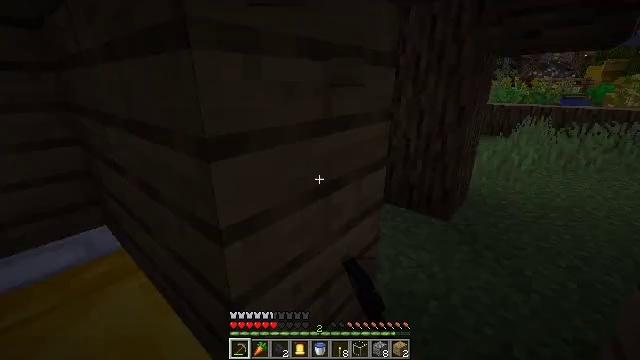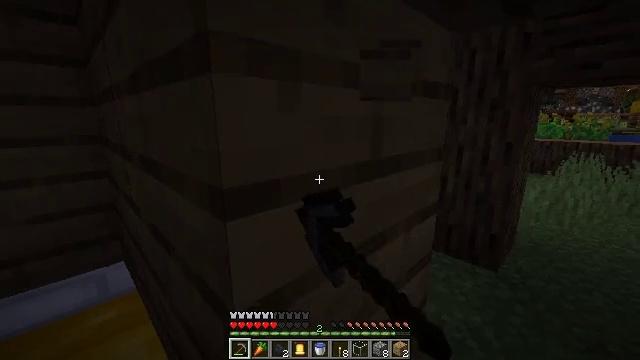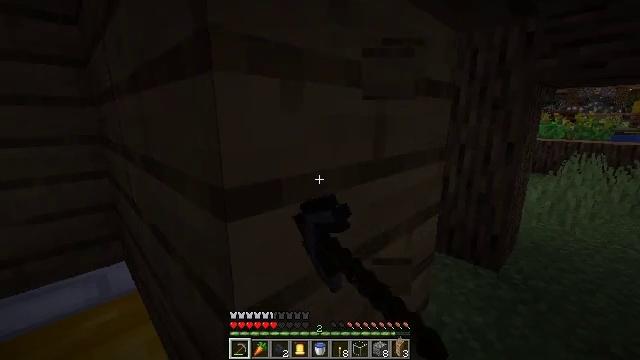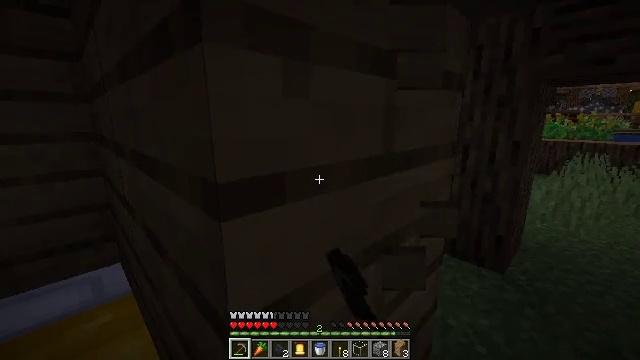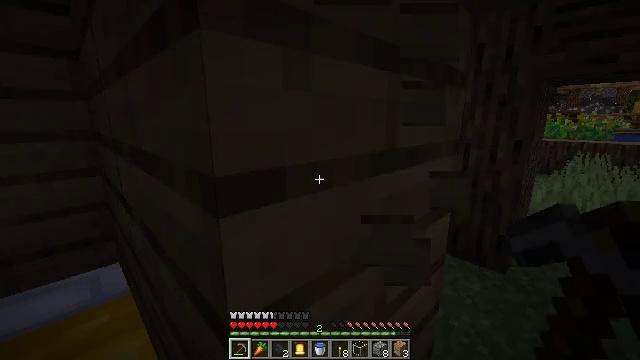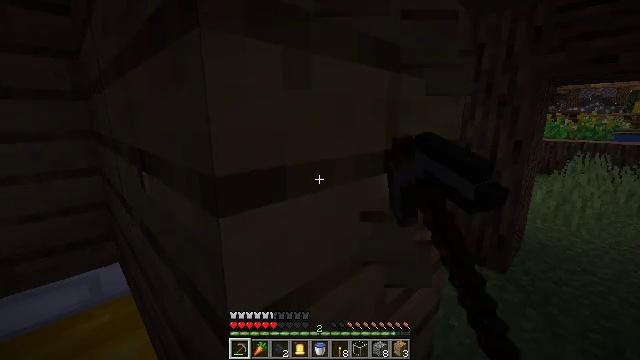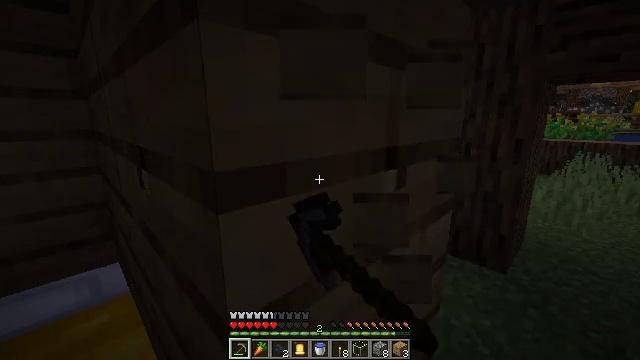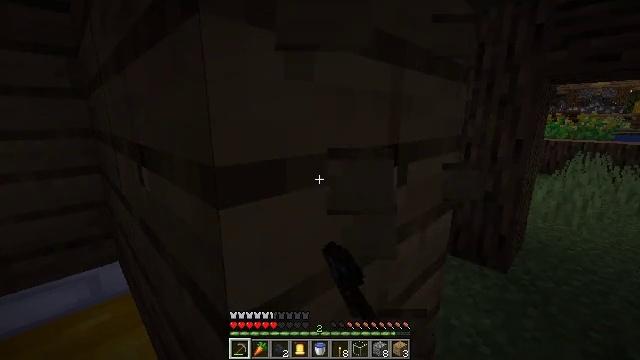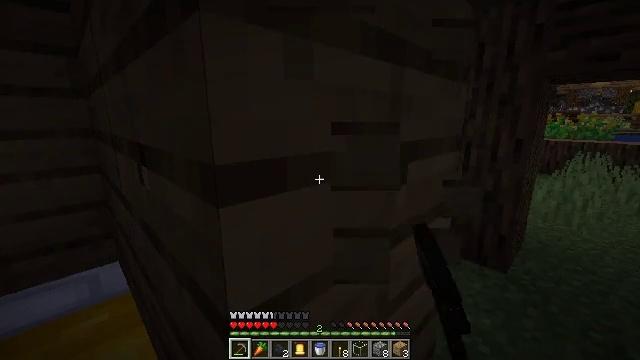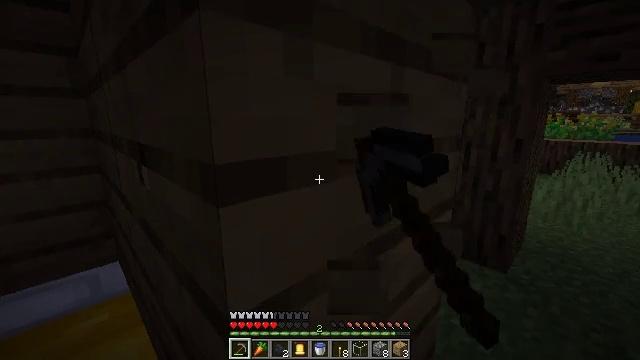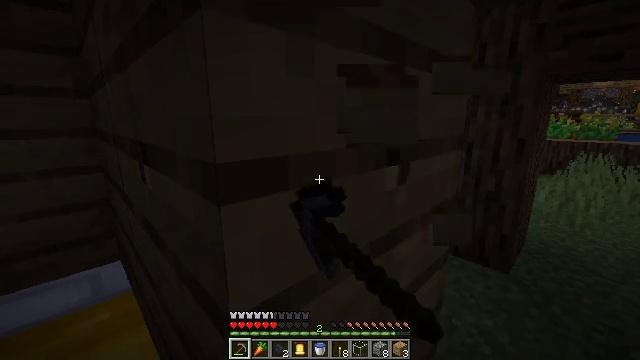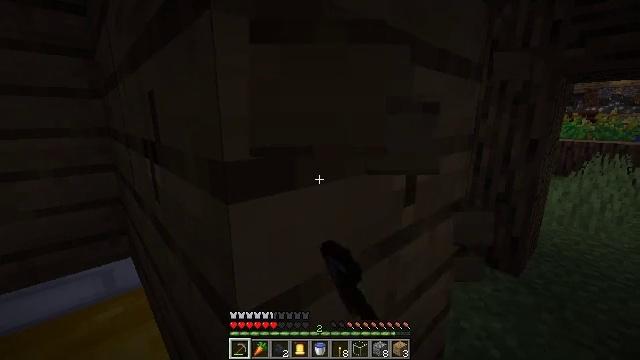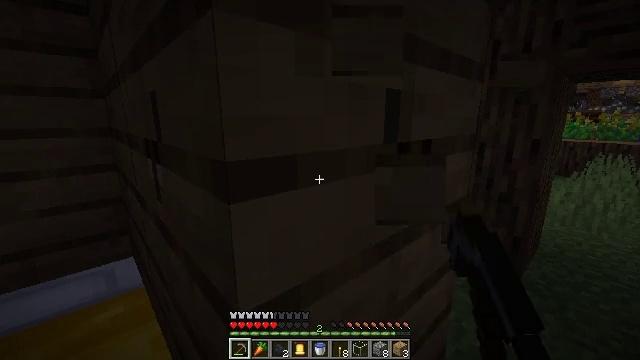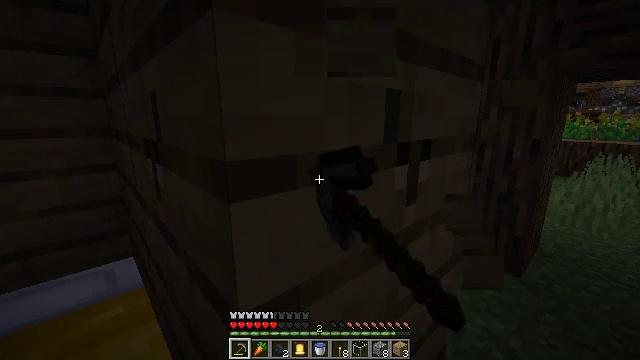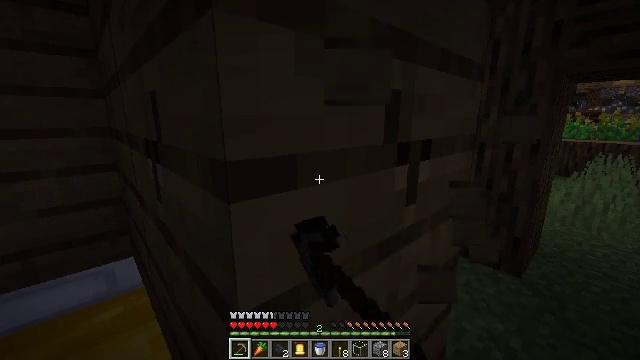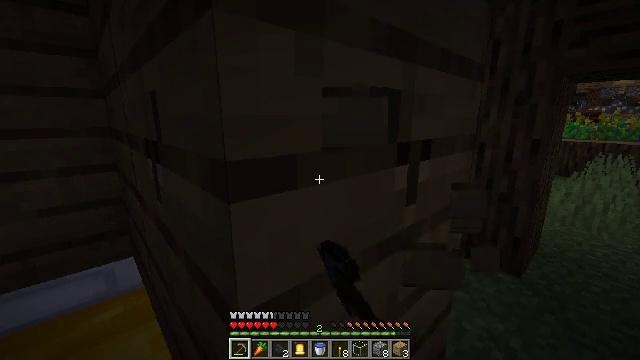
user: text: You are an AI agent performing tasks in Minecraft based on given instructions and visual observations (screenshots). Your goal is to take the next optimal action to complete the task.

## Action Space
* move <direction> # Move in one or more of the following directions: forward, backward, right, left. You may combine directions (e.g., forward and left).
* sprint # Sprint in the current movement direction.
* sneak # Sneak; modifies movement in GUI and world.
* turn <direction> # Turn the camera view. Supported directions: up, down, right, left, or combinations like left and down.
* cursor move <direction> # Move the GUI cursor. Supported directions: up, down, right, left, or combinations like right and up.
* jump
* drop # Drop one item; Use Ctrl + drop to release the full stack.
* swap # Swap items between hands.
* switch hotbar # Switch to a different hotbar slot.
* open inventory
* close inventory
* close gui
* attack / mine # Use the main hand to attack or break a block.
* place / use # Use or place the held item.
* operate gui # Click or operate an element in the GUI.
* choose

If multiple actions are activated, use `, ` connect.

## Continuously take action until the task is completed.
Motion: motion action
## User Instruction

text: Attack the oak planks to recycle it.
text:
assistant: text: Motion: attack / mine
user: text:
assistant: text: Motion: attack / mine
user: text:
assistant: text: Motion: attack / mine
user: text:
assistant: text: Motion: attack / mine
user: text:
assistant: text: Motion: attack / mine
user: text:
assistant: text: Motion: attack / mine
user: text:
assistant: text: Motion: attack / mine
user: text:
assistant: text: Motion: attack / mine
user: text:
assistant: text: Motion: attack / mine
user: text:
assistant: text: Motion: attack / mine
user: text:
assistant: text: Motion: turn left, attack / mine
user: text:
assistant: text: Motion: attack / mine
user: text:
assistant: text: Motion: attack / mine
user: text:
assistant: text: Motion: attack / mine
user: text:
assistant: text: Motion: attack / mine
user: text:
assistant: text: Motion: attack / mine
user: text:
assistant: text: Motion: attack / mine
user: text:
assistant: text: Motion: attack / mine
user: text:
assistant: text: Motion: attack / mine
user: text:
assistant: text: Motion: attack / mine
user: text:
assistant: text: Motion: attack / mine
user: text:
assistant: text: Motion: attack / mine
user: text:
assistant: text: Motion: attack / mine
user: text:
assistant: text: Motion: attack / mine
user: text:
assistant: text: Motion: attack / mine
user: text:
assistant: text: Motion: attack / mine
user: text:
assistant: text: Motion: attack / mine
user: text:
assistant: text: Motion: attack / mine
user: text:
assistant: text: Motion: attack / mine
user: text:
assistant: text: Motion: attack / mine